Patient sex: M
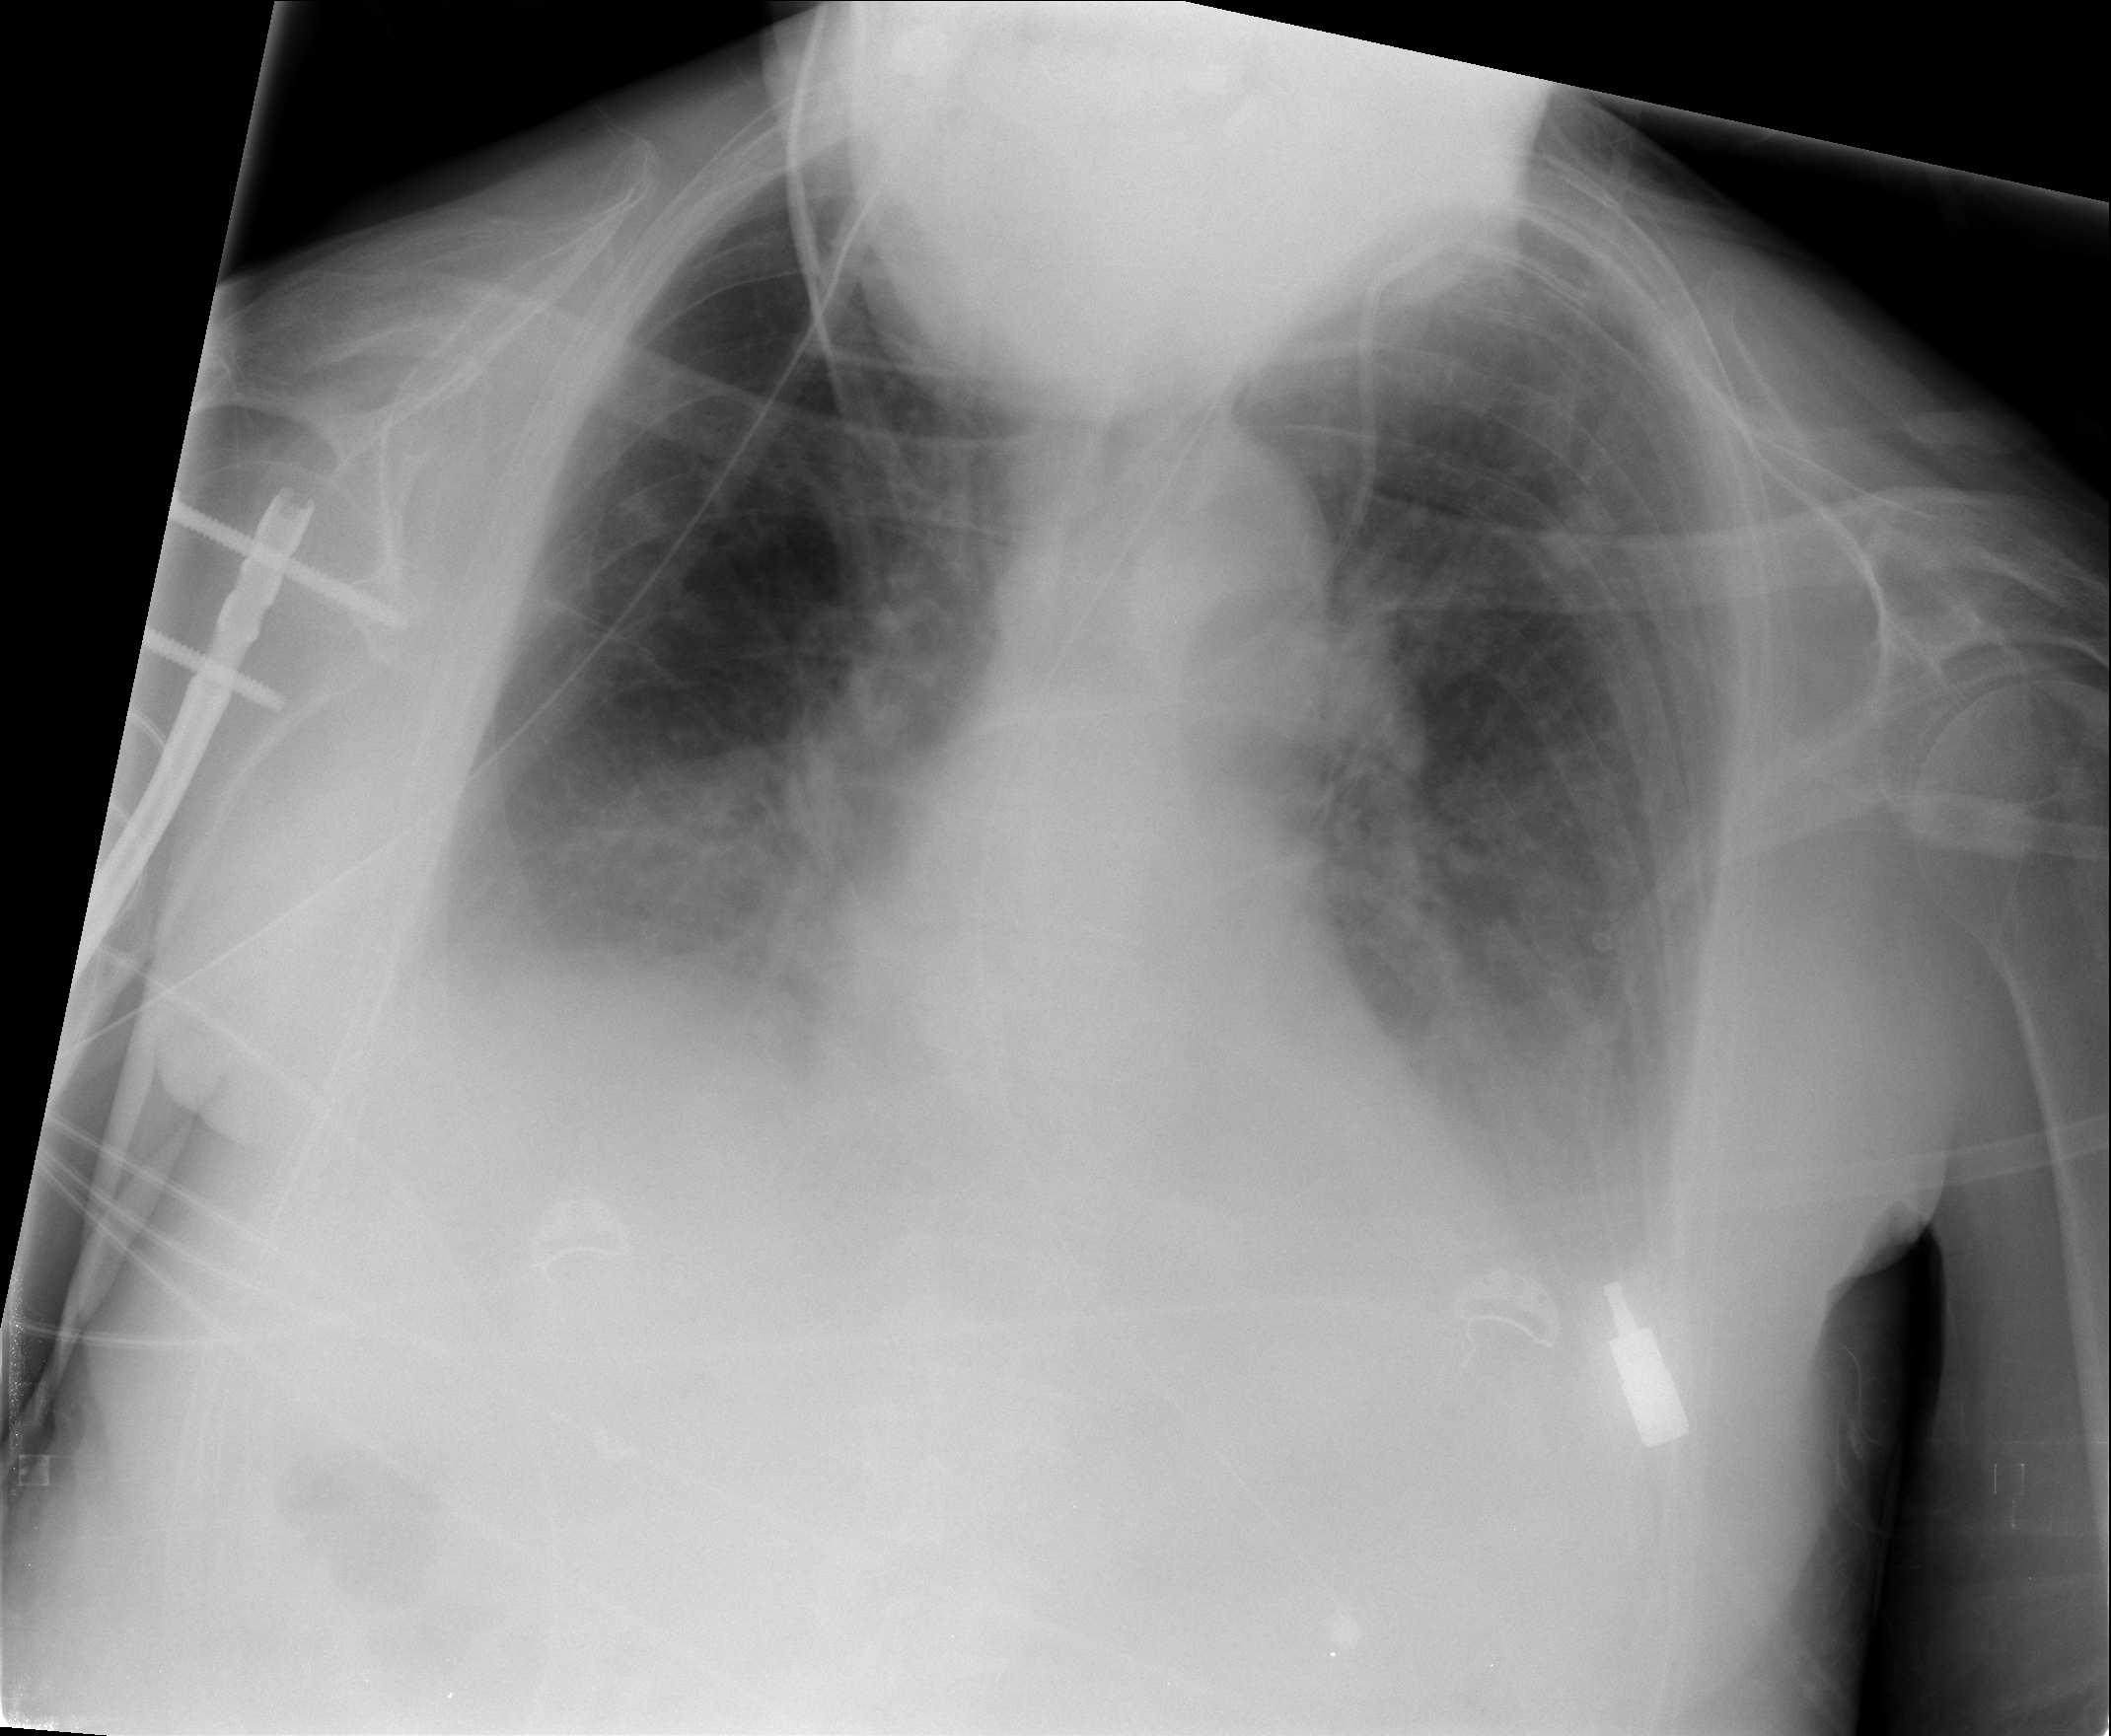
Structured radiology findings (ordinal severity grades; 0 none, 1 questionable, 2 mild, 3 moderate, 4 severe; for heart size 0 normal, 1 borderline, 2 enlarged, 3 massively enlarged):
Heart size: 2
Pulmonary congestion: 0
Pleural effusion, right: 2
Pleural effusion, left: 2
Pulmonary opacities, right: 0
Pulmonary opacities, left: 0
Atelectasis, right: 2
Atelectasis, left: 2